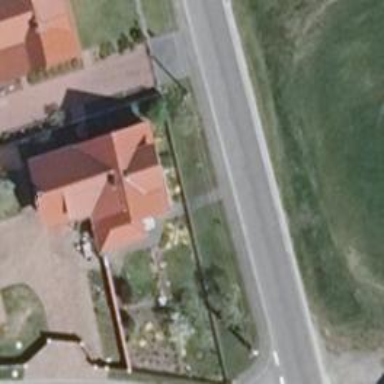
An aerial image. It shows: Red house with flat roof.